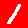
Digit: 1